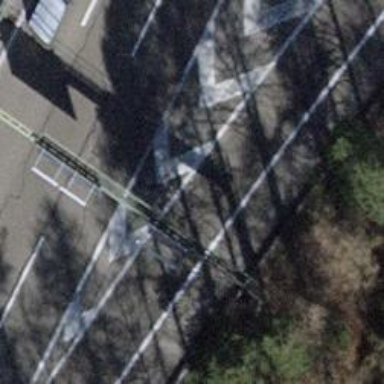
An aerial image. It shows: Gantry structure.